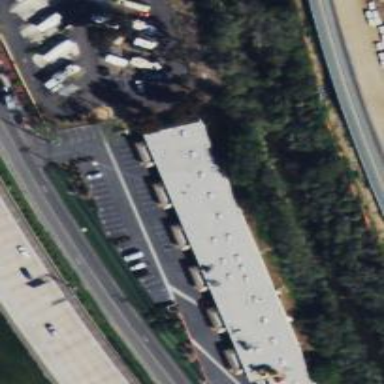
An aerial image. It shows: Commercial building.